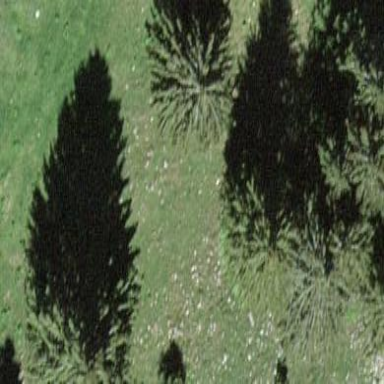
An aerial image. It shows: Forest with evergreen needle-leaved trees.